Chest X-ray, PA view. Patient: 36 years old, sex F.
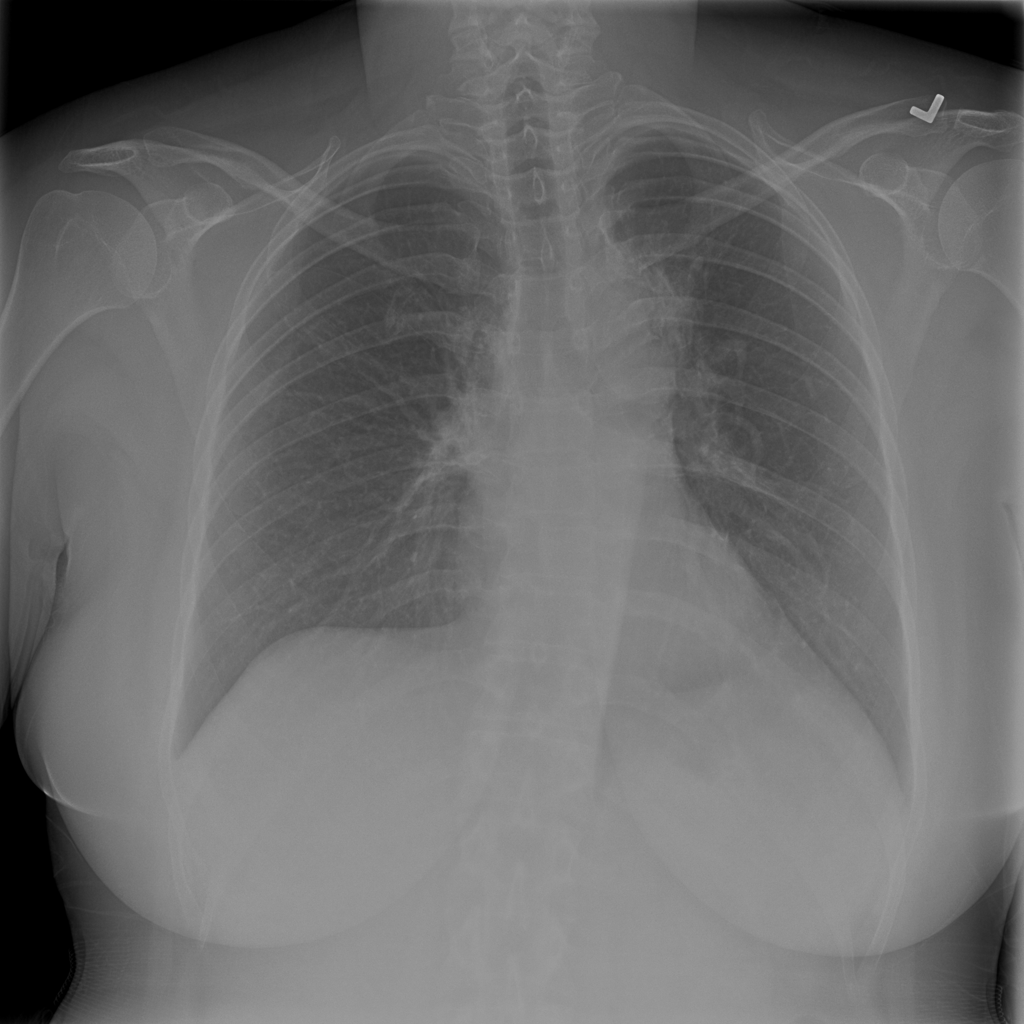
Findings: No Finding